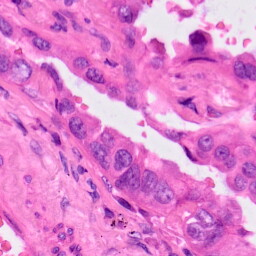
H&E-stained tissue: Lung